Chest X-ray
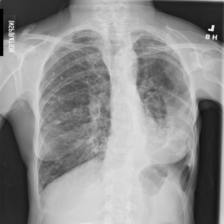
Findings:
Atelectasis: negative
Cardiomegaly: negative
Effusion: negative
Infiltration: negative
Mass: negative
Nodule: positive
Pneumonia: negative
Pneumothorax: negative
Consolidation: negative
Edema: negative
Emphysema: negative
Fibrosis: negative
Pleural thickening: positive
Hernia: negative